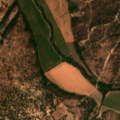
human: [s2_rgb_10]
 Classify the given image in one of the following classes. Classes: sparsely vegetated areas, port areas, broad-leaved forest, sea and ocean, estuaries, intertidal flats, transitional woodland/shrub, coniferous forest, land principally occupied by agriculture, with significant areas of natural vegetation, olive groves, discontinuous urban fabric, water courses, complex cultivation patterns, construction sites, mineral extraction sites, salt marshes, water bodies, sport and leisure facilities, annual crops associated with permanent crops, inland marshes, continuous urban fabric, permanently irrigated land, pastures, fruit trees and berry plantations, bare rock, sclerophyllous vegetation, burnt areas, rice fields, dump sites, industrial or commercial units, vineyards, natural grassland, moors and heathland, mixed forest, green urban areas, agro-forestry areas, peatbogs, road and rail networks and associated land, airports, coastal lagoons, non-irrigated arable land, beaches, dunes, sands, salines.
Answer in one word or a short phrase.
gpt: permanently irrigated land, broad-leaved forest